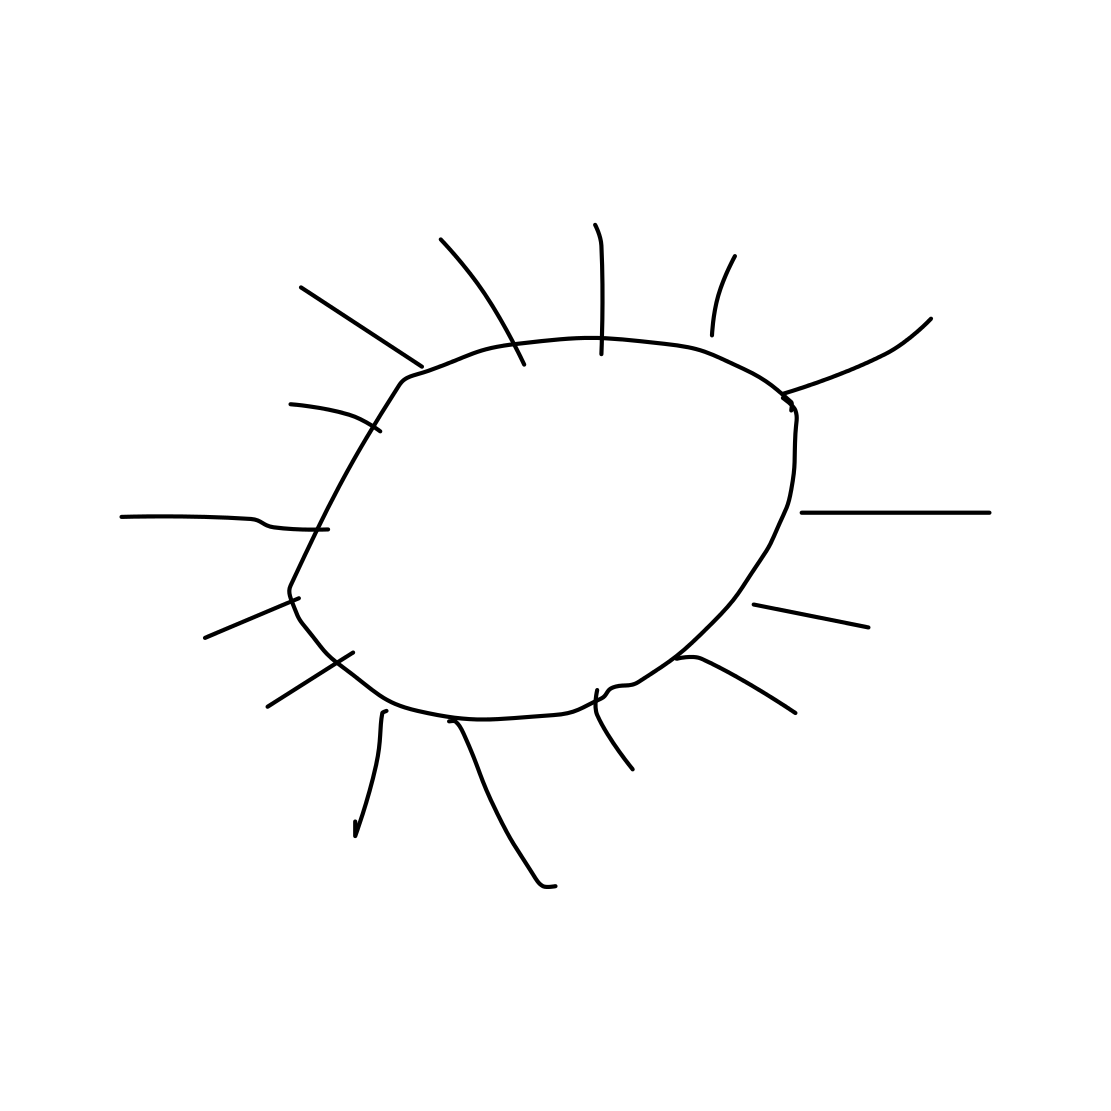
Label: sun